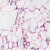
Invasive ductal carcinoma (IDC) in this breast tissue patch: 0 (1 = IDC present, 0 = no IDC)